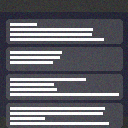
Screen state: on